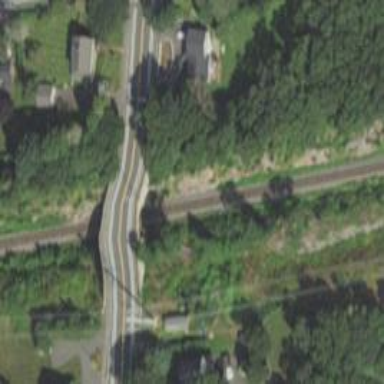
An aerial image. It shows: Secondary road on asphalt bridge with arch structure.